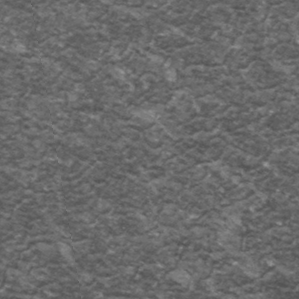
Label: frost